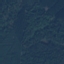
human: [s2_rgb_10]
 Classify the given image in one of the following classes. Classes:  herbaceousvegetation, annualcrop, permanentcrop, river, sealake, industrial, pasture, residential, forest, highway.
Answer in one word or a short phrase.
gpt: Forest